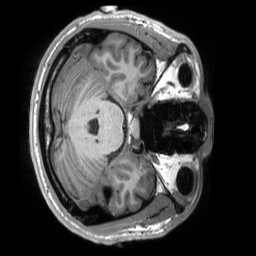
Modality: T1w
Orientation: axial
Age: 24
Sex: male
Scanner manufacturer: siemens
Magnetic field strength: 3 T
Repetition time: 2.3 s
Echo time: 0.00232 s